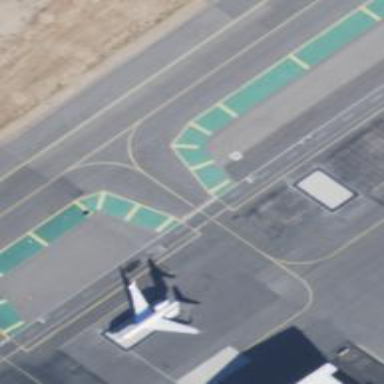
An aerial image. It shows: Image of taxiway at airport.